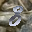
Label: 8